Question: I am using Rmd file to create a report and I used xtable package to create the table. The output of the xtable shows the number of decimal places upto 2 digits. Is there a way to control the decimal places in xtable ?
The sample code I used in Rmd file for the xtable is as follows:
'''
'''{r, results='asis', message=FALSE, echo=FALSE}
source("../../R code/data analysis.R")
library(xtable)
library(plyr)
table1 <- xtable(t3,caption="Table showing the Mean discharge and mean gage height on each year on each month",digits=NULL)
print.xtable(table1,type="latex",comment = getOption("xtable.comment", FALSE))
'''
'''
The output from this is as follows:

Here, I don't want any decimal places for year and month. Is there a way to control this thing ?
Thanks.
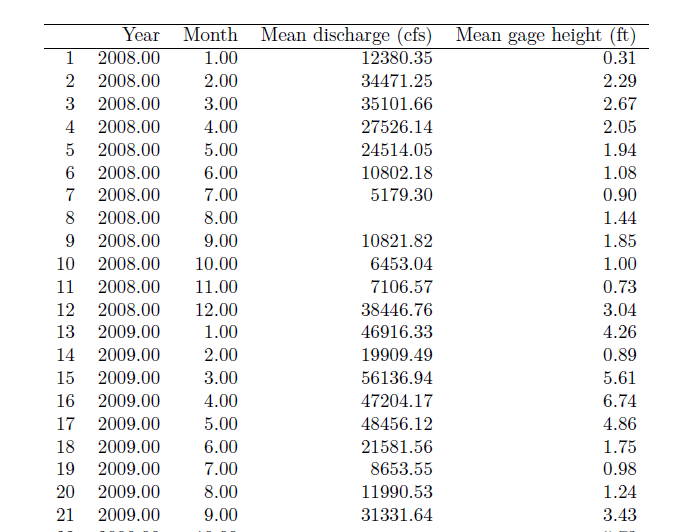
Answer: You should use the 'digits' parameter from 'xtable' function correctly.
'''
table1 <- xtable(t3,caption="Table showing the Mean discharge
and mean gage height on each year on each month",digits=c(0,0,0,3,4))
'''
Each element of that vector represents the number of decimal fields in each column (including the first column with row.names).